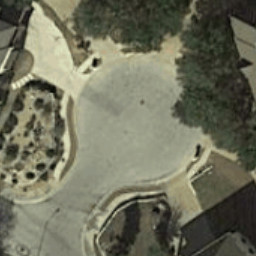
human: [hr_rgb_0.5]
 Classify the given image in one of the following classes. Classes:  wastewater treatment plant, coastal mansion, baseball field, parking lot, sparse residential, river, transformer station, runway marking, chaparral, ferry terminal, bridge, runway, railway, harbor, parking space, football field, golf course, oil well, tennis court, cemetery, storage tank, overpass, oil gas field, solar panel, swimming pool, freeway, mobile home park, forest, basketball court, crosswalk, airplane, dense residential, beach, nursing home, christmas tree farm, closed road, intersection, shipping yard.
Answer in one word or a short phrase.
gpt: closed road